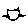
Label: cat